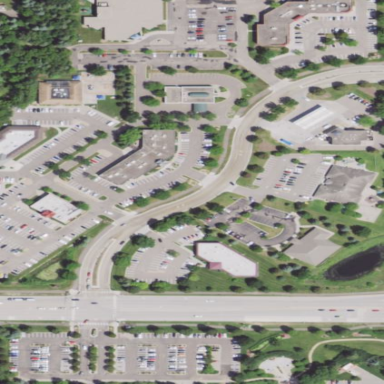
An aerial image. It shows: Commercial area.